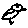
Label: bird